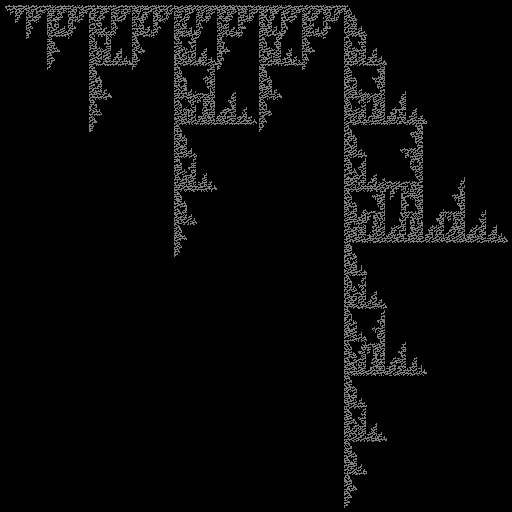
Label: binary